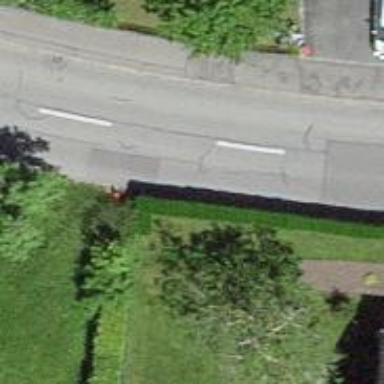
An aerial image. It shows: Hedge acting as barrier.